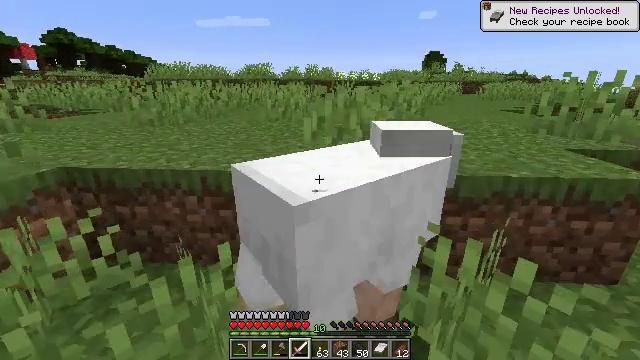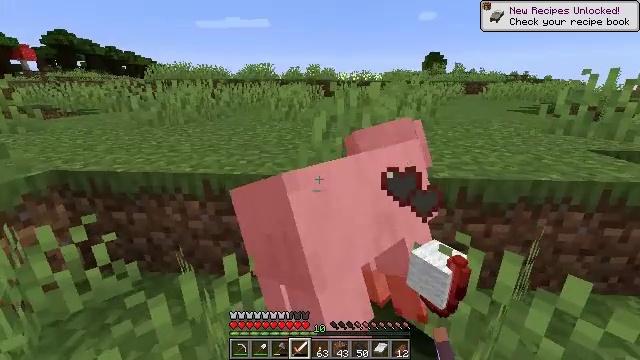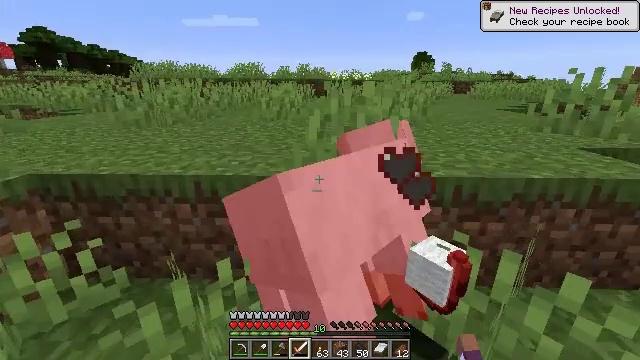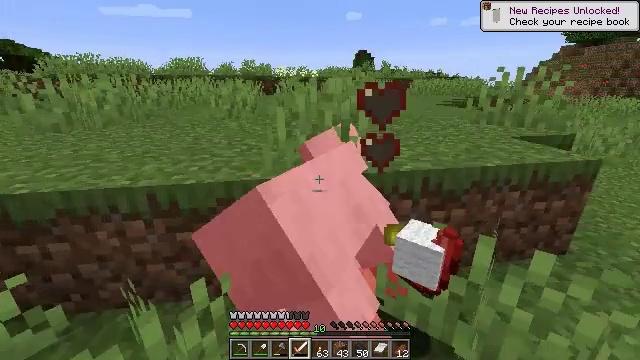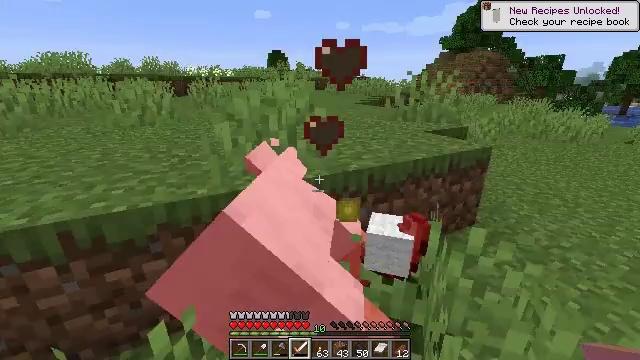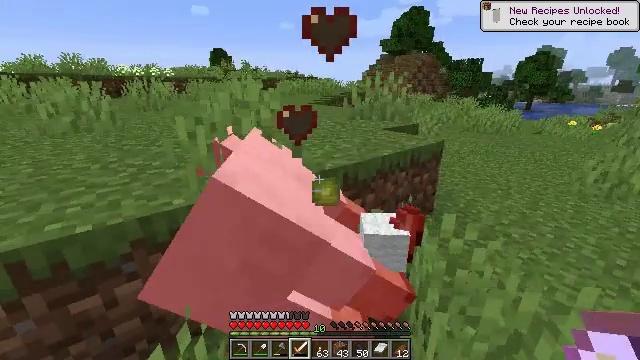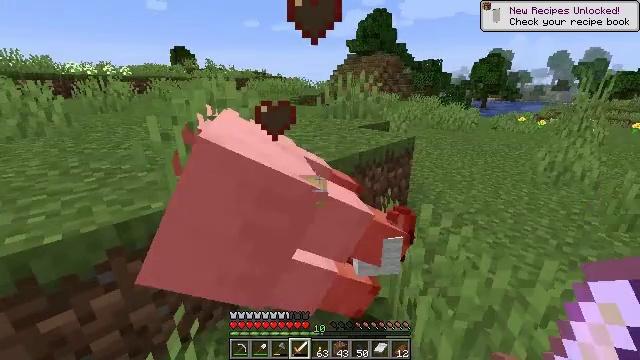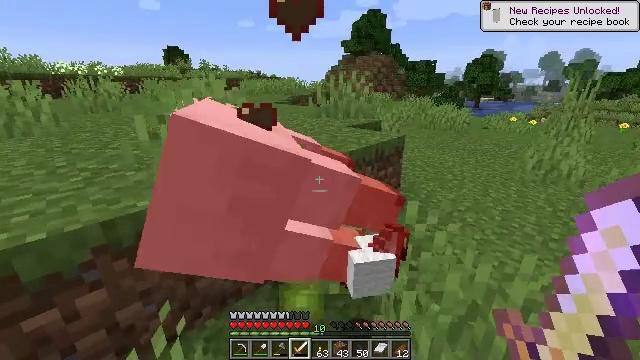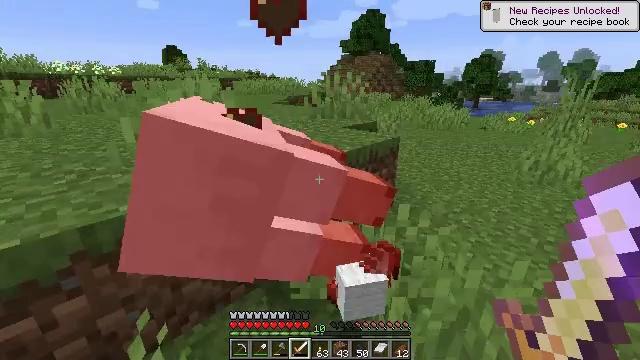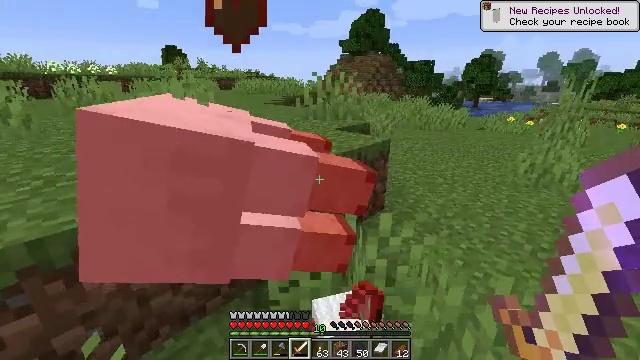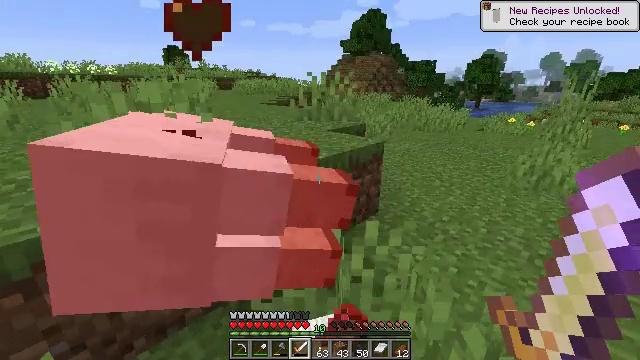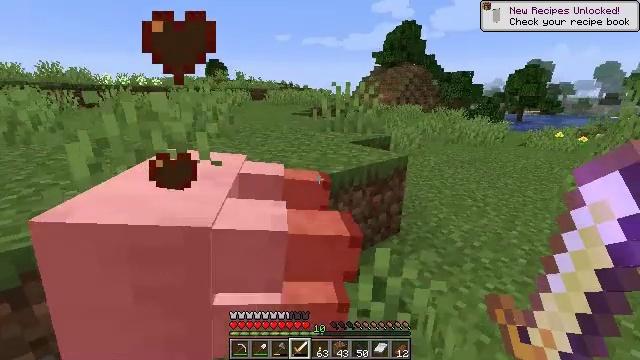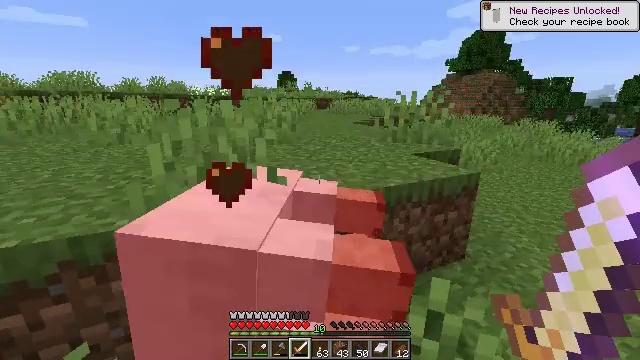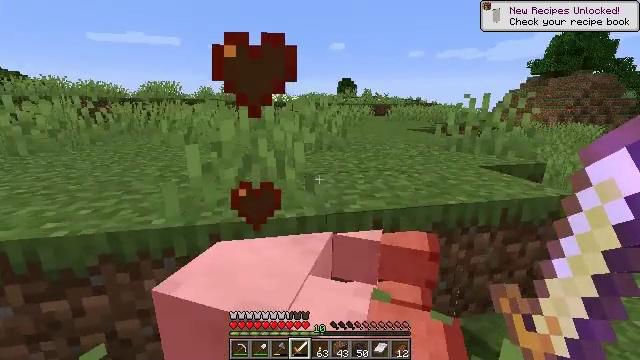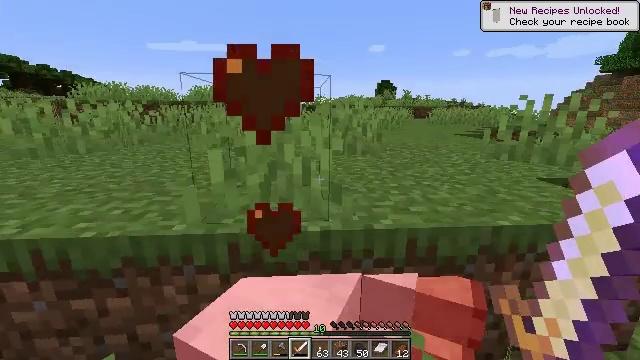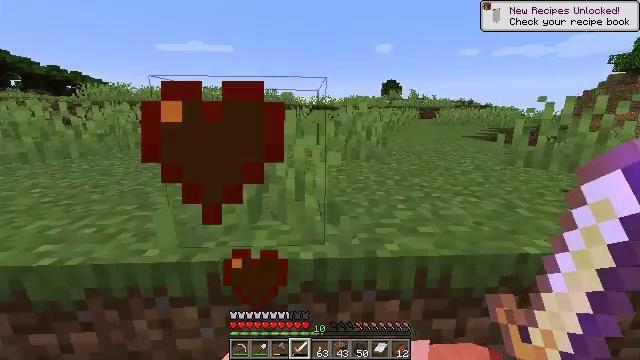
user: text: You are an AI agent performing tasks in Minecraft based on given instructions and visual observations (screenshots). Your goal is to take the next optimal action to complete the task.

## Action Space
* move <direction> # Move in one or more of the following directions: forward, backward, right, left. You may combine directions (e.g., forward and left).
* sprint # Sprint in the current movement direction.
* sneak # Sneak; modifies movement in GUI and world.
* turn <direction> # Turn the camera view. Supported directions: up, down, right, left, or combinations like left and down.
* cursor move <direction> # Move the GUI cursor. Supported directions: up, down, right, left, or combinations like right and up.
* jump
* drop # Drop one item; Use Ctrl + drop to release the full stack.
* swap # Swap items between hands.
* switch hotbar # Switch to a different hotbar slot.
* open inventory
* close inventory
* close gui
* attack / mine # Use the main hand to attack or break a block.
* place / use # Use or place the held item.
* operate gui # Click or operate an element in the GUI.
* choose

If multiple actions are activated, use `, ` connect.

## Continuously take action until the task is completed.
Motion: motion action
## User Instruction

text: Mine the grass in the plains.
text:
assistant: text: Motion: move forward and move left
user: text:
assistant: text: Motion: move left, turn right
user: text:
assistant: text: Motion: move left, turn right
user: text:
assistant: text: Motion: move left, turn right
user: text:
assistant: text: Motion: move left, turn right
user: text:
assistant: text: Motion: move left, turn right
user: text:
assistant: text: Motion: move right, turn right
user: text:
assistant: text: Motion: move forward and move right
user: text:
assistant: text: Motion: move forward and move right
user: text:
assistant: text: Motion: move forward and move right
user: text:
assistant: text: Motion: move forward, turn left and up
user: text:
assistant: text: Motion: move forward, turn left and up
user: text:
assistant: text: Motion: move forward, turn left and up
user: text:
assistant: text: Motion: move forward, turn left
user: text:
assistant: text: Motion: move forward and move right, turn left
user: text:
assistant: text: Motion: move forward and move right, turn left
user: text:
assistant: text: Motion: move forward and move right, turn left
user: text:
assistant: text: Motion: move forward and move right, turn left
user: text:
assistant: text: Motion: move forward and move right, turn left, jump
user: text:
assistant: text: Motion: move forward and move right, turn left, jump
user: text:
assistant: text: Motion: move forward and move right, turn left, jump
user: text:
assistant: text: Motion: move forward and move right, jump
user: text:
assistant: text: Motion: move forward and move right
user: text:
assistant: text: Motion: move forward and move right
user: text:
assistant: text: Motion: move forward
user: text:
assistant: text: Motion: move forward
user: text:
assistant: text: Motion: move forward
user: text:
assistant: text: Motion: move forward, sprint, turn left
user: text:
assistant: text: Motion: move forward, sprint
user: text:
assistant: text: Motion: move forward, sprint